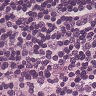
Metastatic tissue present: no